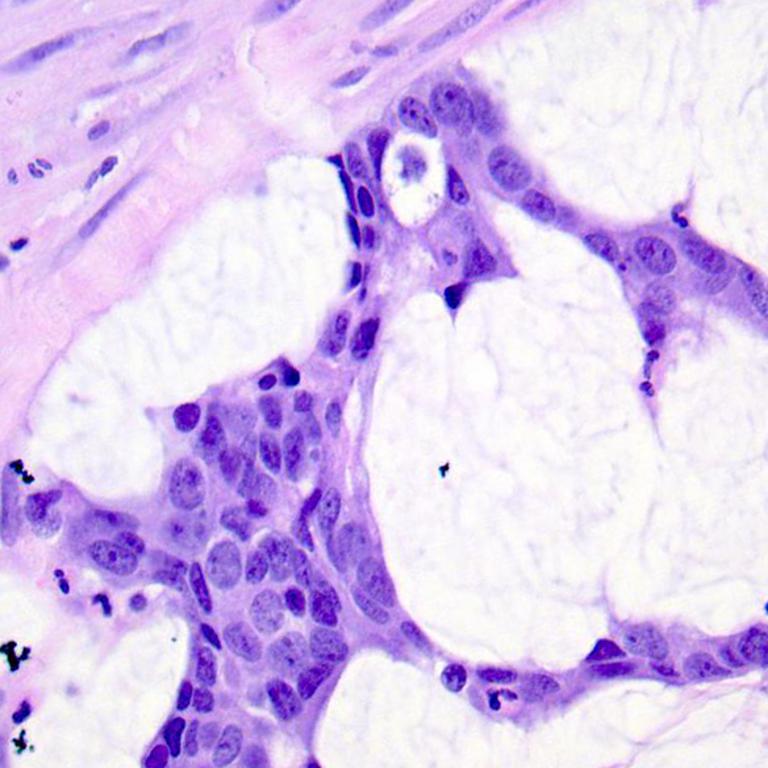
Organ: colon
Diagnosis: adenocarcinomas